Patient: sex M, age 61
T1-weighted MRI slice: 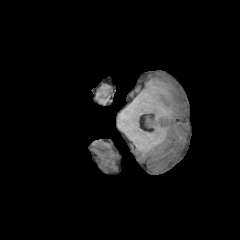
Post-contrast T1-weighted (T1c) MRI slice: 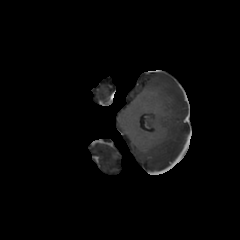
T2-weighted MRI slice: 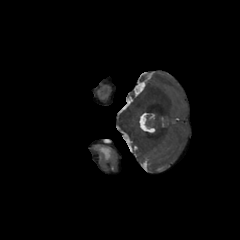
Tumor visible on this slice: yes
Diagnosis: Glioblastoma, IDH-wildtype
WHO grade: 4